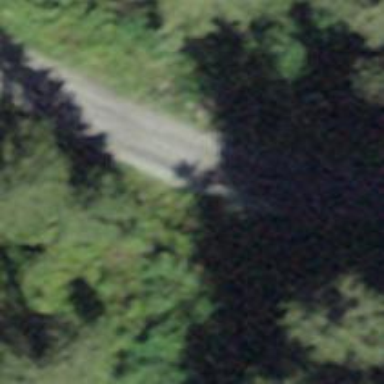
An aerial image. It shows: Track with fine gravel surface. The track type is grade 2.